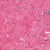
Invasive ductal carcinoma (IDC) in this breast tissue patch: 0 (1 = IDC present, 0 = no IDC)